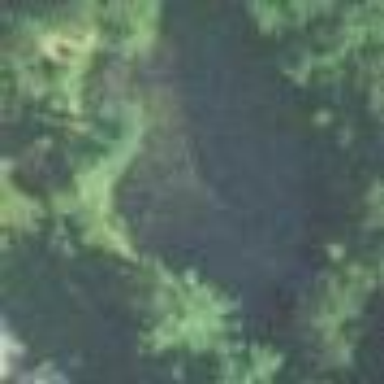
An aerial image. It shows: Serene pond surrounded by nature.